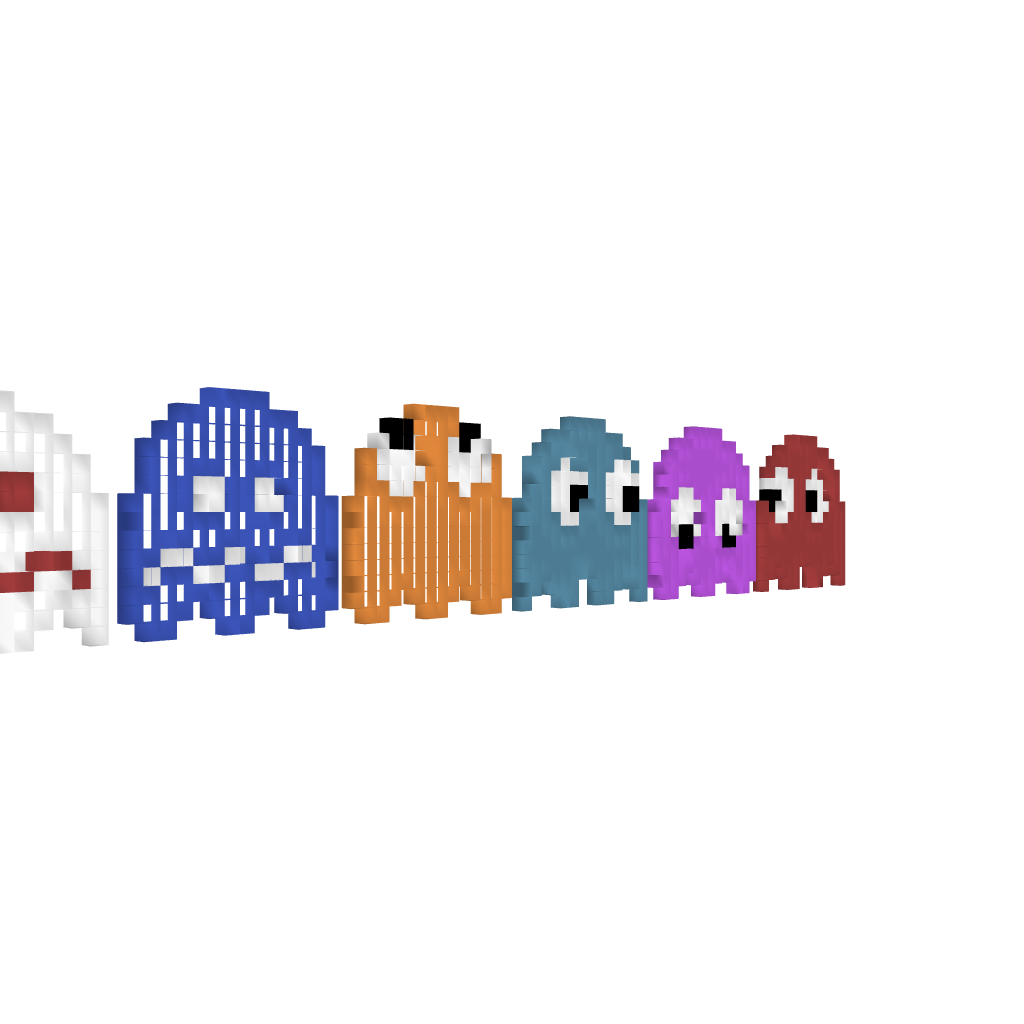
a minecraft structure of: Pac-man Ghosts bad low quality